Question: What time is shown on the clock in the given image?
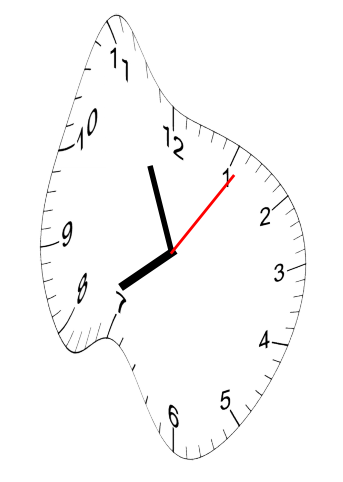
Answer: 07:56:06